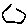
Label: hexagon